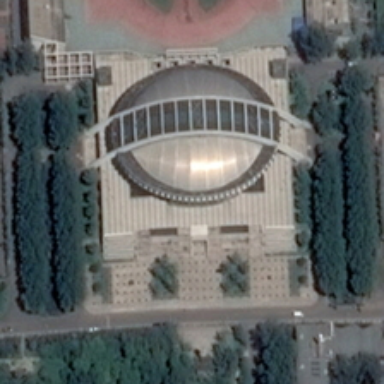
Some green trees are around a circle silver gray center building .